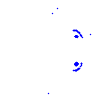
Particle: electron